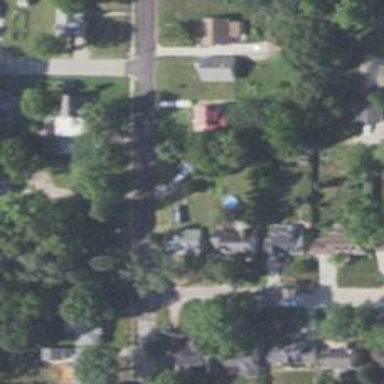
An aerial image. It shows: Neighborhood.